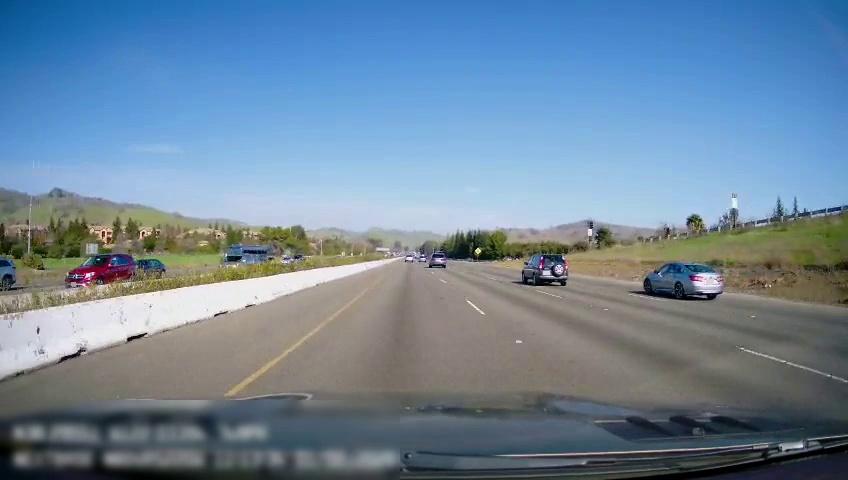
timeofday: Day
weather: Sunny
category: Drivable Space
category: Drivable Space
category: Vehicles | SUV
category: Vehicles | Bus
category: Vehicles | Car
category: Vehicles | SUV
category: Vehicles | Truck
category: Vehicles | Car
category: Vehicles | Car
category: Vehicles | Van
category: Vehicles | SUV
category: Vehicles | SUV
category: Lanes | Current Lane
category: Lanes | Current Lane
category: Lanes | Alternate Lane
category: Lanes | Alternate Lane